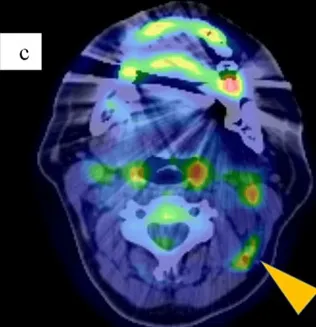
Radiological findings at the initial examination. (c, d) An FDG-PET image in the delayed phase/computed tomography, a fusion image acquired in the axial plane, and an FDG-PET image in the delayed phase acquired in the axial plane show FDG accumulation (standardized uptake value max of 4.1 in the early phase and 4.2 in the delayed phase) at a cervical lymph node (arrowhead).
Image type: radiology (pet)